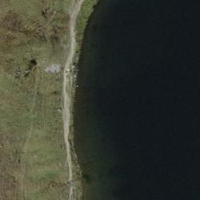
EUNIS habitat code: 14
Species observed at this site:
Crepis aurea